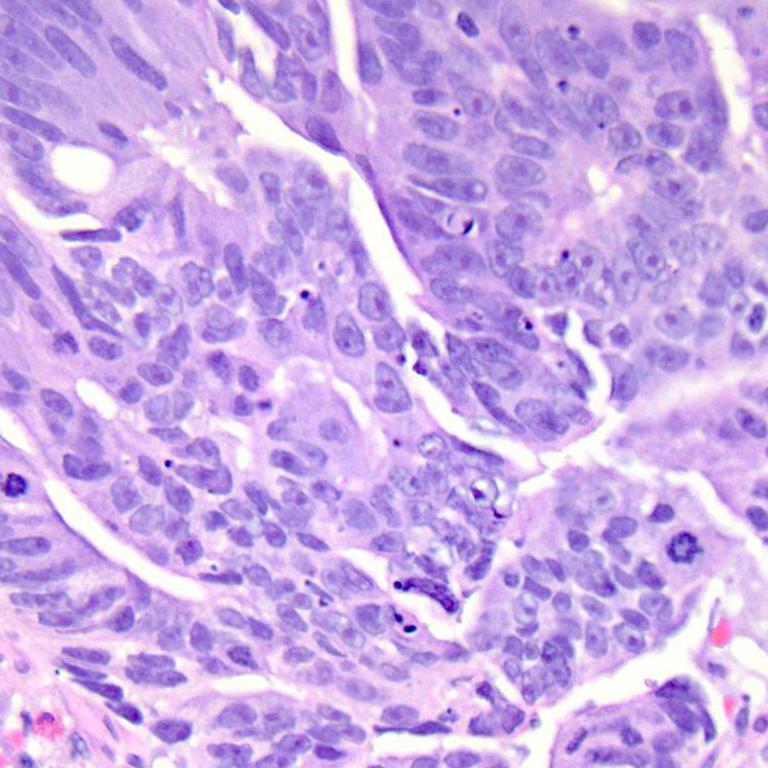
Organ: colon
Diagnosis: adenocarcinomas